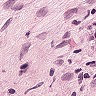
Metastatic tissue present: yes